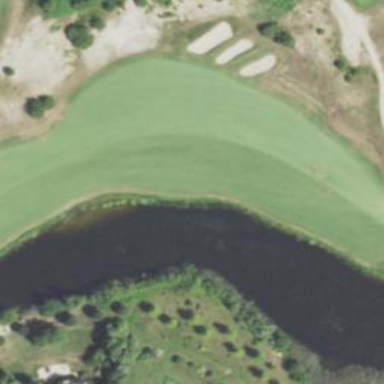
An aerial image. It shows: Water hazard on golf course. The hazard is natural water feature.